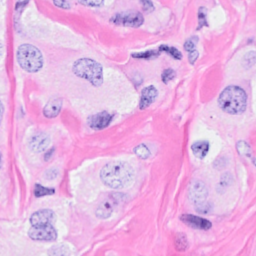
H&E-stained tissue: Breast